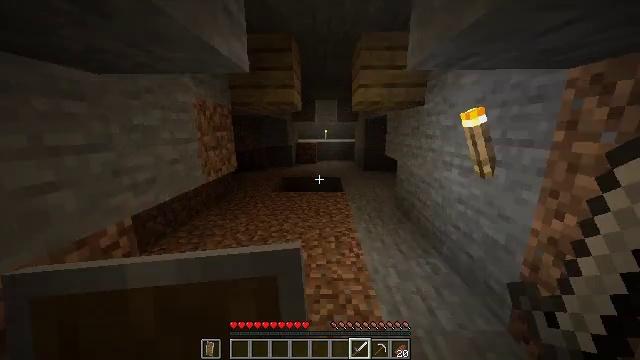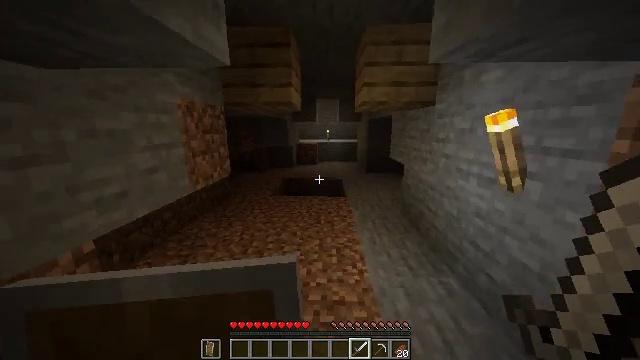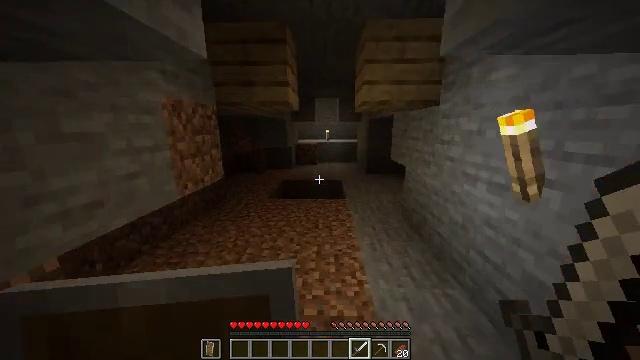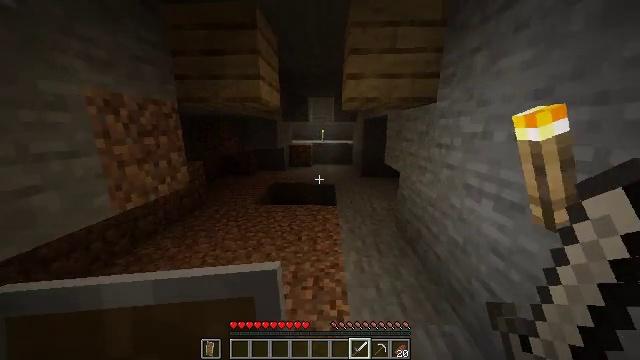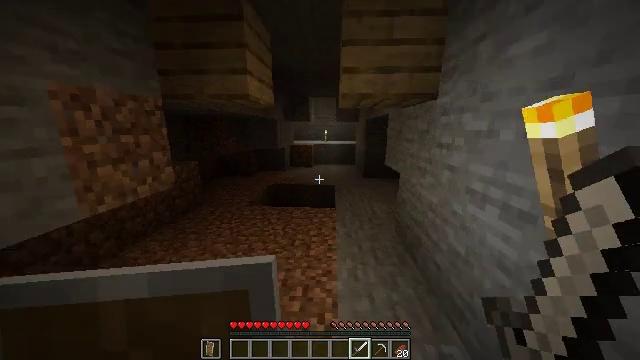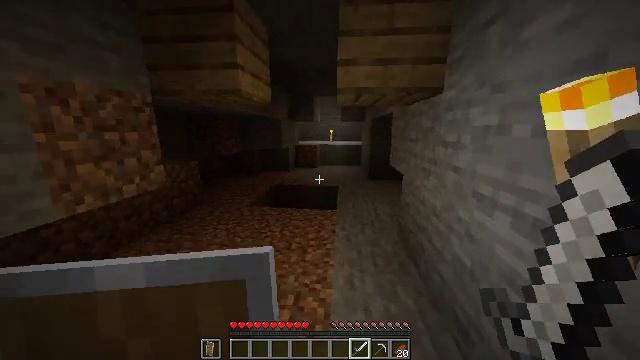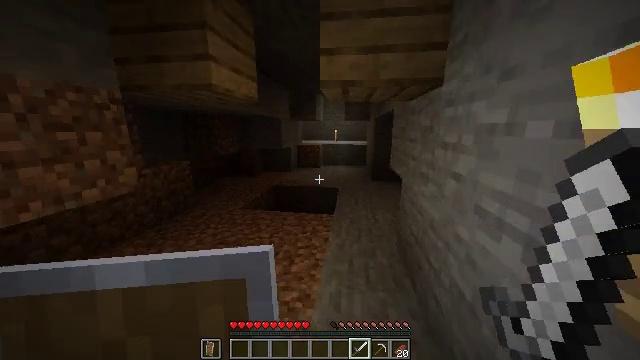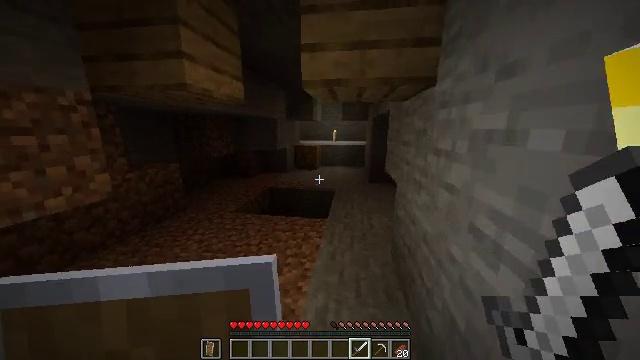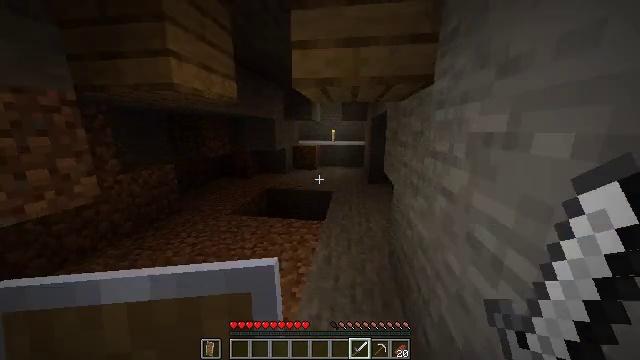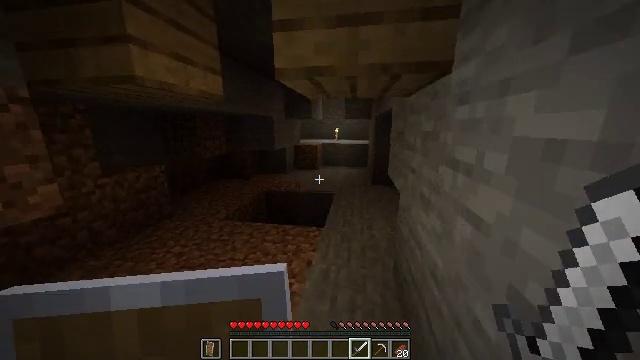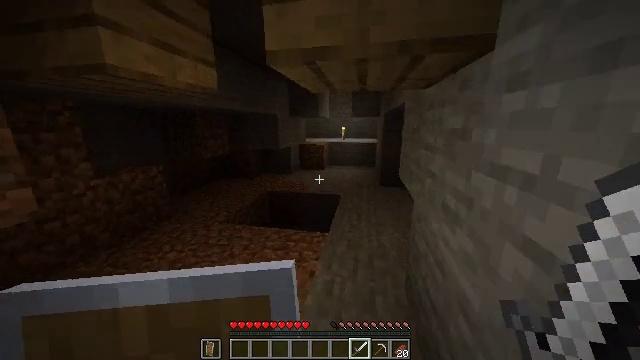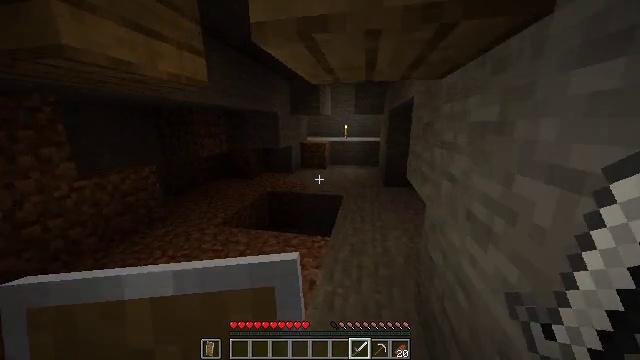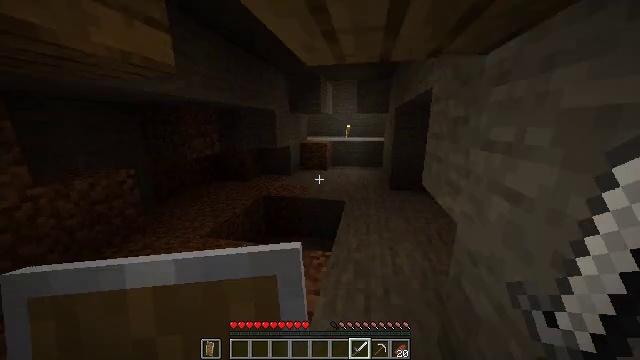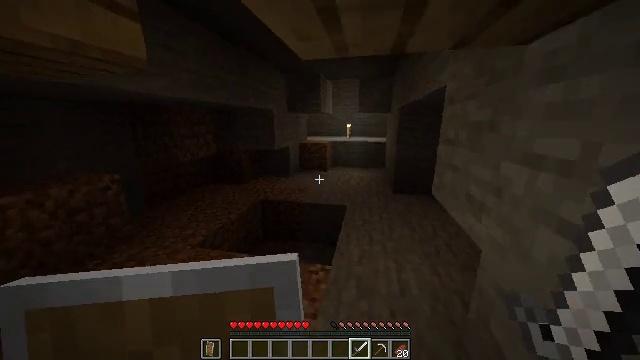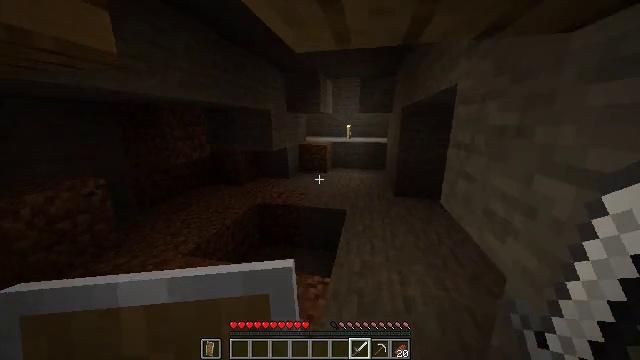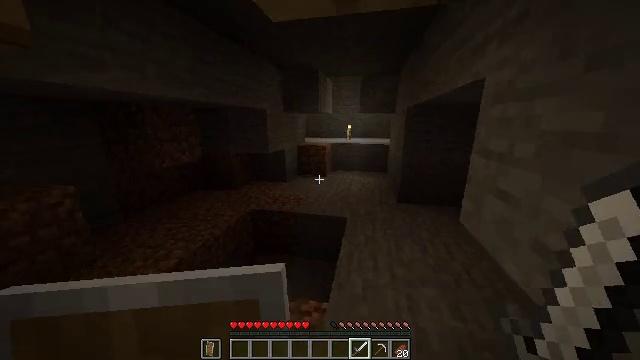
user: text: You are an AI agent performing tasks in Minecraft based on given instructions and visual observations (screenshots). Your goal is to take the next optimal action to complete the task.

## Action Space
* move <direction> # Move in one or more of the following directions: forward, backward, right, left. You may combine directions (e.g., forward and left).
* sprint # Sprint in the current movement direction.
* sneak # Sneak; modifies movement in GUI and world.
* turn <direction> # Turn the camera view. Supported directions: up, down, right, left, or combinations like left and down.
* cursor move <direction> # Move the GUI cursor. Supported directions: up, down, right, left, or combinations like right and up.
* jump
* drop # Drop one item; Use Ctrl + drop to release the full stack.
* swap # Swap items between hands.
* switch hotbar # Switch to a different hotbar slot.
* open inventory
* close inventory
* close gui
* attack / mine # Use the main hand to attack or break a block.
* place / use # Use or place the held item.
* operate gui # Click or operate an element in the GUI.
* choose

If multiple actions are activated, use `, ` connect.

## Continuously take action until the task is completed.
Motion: motion action
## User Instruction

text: Destroy the dangerous spawner.
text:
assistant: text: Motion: move forward
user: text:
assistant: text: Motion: move forward and move right
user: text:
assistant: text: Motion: move forward and move right
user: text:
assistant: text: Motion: move forward and move right, turn left
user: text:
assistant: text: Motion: move forward and move right, turn left
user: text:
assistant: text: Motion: move forward and move right, turn left
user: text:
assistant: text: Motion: move forward and move right
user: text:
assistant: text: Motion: move forward
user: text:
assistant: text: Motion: move forward, turn left
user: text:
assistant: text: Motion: move forward, turn left
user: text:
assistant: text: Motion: move forward
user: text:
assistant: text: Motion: move forward
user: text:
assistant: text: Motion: move forward
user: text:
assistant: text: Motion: move forward
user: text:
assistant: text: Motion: move forward
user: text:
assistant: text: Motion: move forward
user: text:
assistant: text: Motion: move forward
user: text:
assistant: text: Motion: move forward and move right, turn right
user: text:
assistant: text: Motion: move forward and move right
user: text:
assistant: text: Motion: move forward and move right
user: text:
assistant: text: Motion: move forward and move right
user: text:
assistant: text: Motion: move forward
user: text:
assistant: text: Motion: move forward
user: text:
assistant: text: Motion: move forward
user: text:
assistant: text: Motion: move forward
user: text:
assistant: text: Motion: move forward
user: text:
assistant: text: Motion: move forward
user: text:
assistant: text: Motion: move forward
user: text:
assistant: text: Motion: move forward and move left, turn right and up
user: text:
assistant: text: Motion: move forward and move left, turn right and up